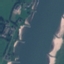
Land use / land cover class: River